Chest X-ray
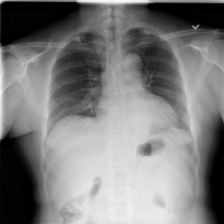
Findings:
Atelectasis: negative
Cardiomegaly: positive
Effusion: positive
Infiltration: negative
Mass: negative
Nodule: negative
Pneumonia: negative
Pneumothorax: negative
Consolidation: negative
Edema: negative
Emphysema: negative
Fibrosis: negative
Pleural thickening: negative
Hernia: negative